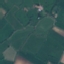
Label: Pasture